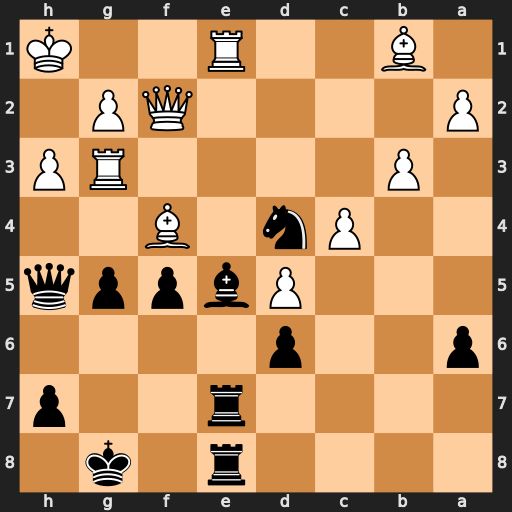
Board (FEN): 4r1k1/4r2p/p2p4/3Pbppq/2Pn1B2/1P4RP/P4QP1/1B2R2K
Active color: b
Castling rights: -
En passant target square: -
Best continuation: Bxf4 Rxe7 Qd1+ Qg1 Qxg1+